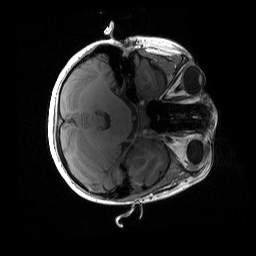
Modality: T1w
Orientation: axial
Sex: female
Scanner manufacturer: siemens
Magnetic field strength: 3 T
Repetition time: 1.9 s
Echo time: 0.00243 s